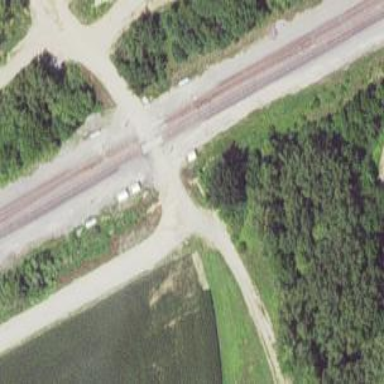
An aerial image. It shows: Railway level crossing.